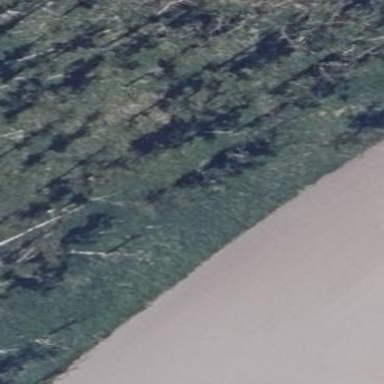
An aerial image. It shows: Forest area.